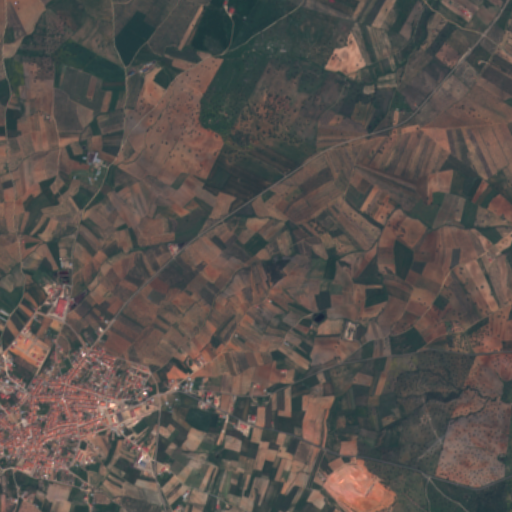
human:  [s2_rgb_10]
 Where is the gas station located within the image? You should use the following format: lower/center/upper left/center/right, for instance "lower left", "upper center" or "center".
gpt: The gas station is located in the lower left of the image.
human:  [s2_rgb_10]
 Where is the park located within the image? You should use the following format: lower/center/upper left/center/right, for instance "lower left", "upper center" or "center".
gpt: The park is located in the lower left of the image.
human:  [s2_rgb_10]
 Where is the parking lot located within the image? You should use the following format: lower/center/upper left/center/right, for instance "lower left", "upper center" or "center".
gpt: The parking lot is located in the lower left of the image.
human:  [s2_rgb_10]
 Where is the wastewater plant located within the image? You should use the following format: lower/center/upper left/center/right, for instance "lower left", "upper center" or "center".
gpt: The wastewater plant is located in the lower right of the image.
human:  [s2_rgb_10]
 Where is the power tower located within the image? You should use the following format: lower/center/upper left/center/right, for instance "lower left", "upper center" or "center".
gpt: There is no power tower in the image.